Interaction volume radius: 10 \u00c5
Interaction volume height: 25 \u00c5
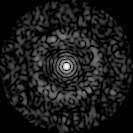
Disorder parameter: 0.835